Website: apple
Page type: address-validator
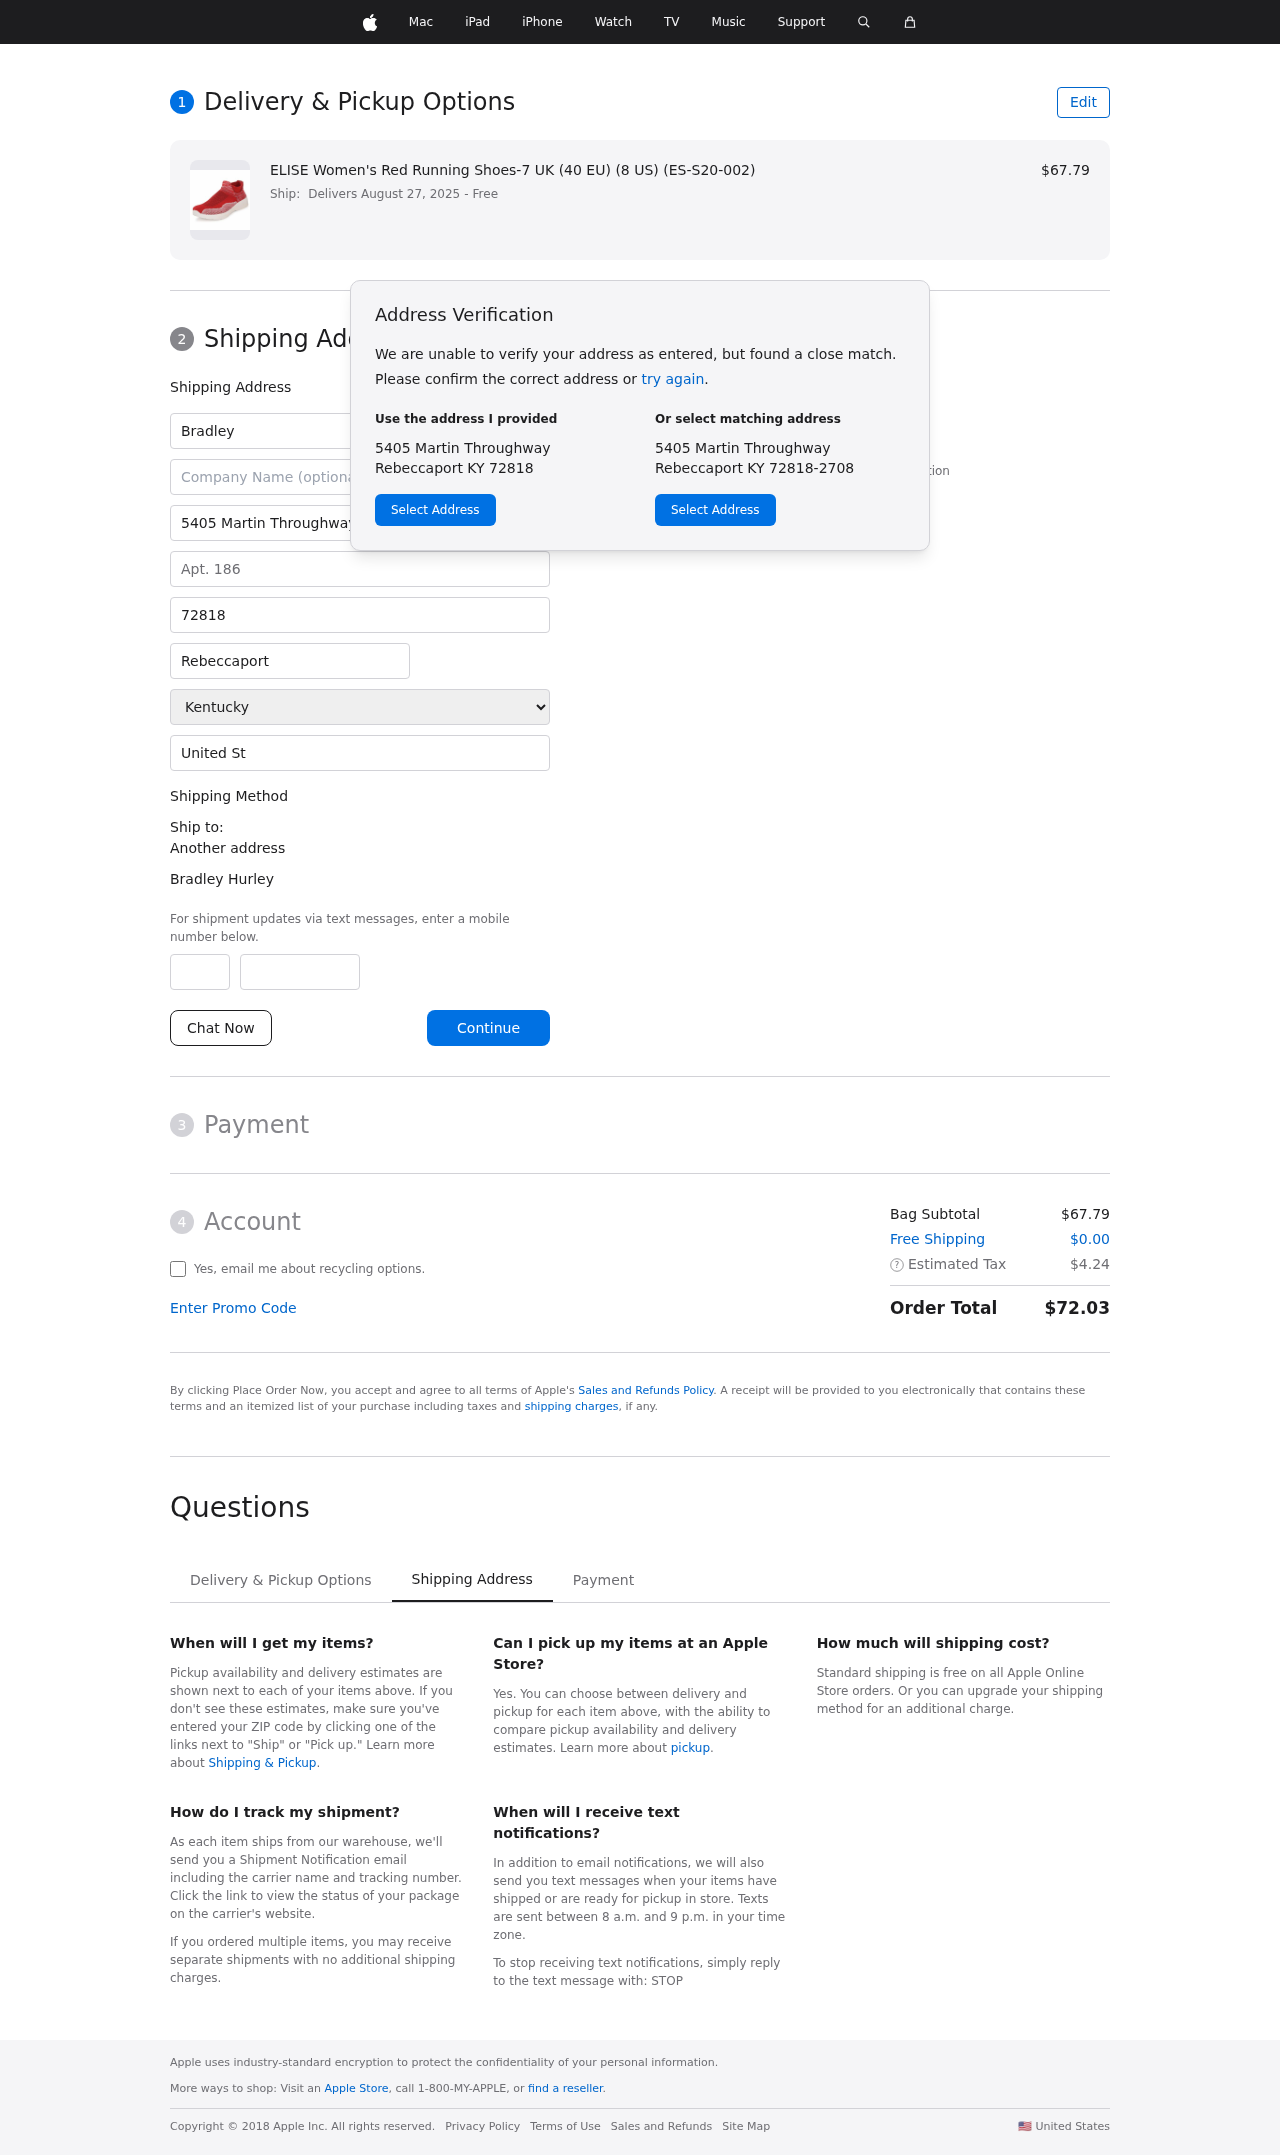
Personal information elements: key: PII_CITY
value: Rebeccaport
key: PII_COUNTRY
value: United States
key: PII_FIRSTNAME
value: Bradley
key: PII_FULLNAME
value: Bradley Hurley
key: PII_LASTNAME
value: Hurley
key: PII_PHONE_AREA
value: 976
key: PII_PHONE_SUFFIX
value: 5223
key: PII_POSTCODE
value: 72818
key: PII_STATE
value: Kentucky
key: PII_STREET
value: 5405 Martin Throughway
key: PII_STREET2
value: Apt. 186
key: PII_CITY_STATE_ZIP
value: Rebeccaport KY 72818
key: PII_STATE_ABBR
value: KY
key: PII_POSTCODE_FULL
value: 72818
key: PII_POSTCODE_NUMERIC
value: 72818
Product elements: key: PRODUCT1_NAME
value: ELISE Women's Red Running Shoes-7 UK (40 EU) (8 US) (ES-S20-002)
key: PRODUCT1_PRICE
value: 67.79
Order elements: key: ORDER_DELIVERY_DATE
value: Delivers August 27, 2025
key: ORDER_SUBTOTAL
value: $67.79
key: ORDER_SHIPPING_COST
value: $0.00
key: ORDER_TAX
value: $4.24
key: ORDER_TOTAL
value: $72.03